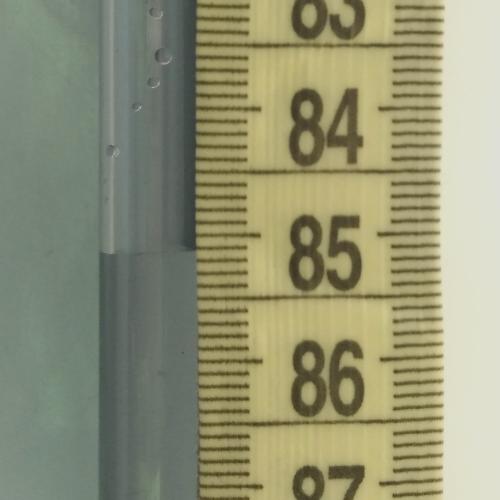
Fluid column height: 85.1 cm